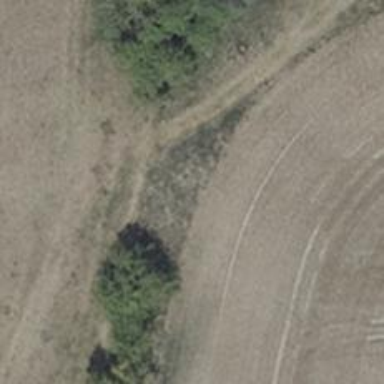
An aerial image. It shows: Grass track with grade 5 tracktype.